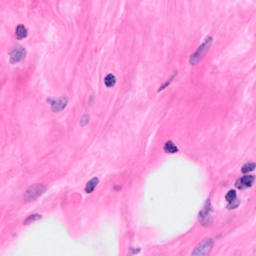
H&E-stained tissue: Breast